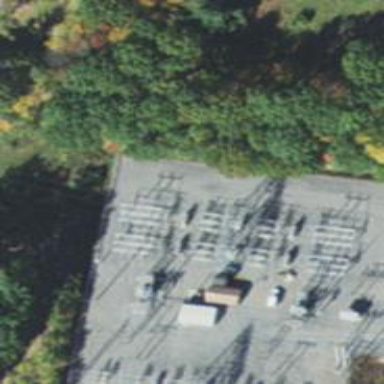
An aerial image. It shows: Switch used for power control.